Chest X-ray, PA view. Patient: 16 years old, sex M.
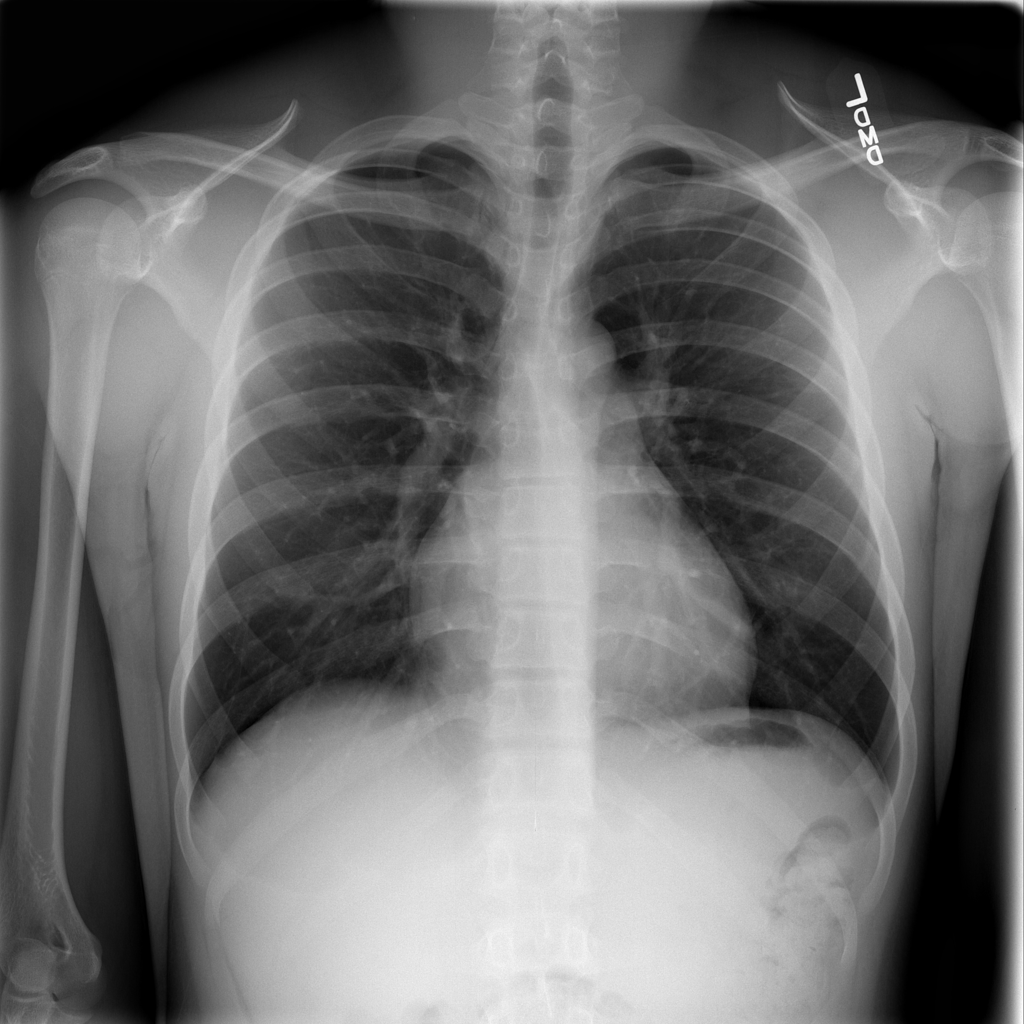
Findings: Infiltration